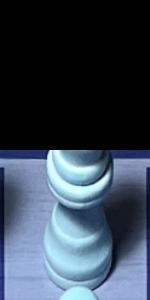
Label: Queen_White